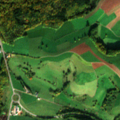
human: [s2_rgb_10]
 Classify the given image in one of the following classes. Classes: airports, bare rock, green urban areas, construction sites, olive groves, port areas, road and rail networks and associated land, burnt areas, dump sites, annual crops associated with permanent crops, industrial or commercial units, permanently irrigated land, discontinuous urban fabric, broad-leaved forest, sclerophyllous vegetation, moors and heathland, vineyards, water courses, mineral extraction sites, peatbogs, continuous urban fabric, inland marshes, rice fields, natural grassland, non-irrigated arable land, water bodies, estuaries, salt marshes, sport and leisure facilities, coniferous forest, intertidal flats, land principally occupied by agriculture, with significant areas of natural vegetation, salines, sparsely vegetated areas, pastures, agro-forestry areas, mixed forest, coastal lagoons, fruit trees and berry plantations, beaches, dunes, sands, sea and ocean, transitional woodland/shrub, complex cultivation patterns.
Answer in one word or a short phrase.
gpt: industrial or commercial units, pastures, land principally occupied by agriculture, with significant areas of natural vegetation, broad-leaved forest